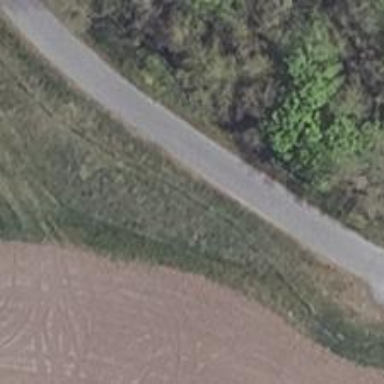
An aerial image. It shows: Unclassified road with asphalt surface and grade1 track type.